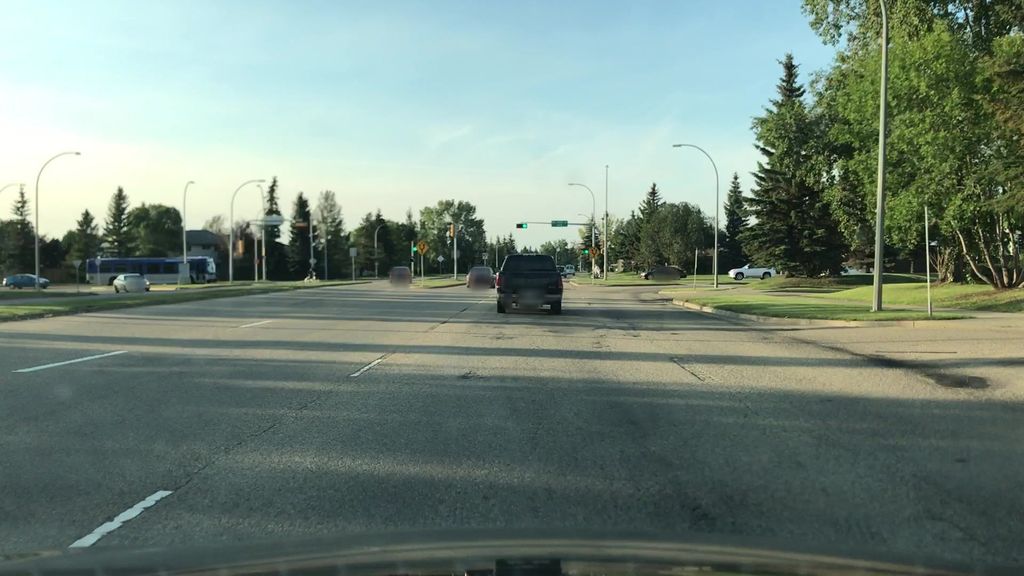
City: edmonton